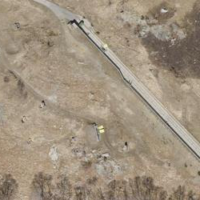
EUNIS habitat code: 52
Species observed at this site:
Euphorbia cyparissias